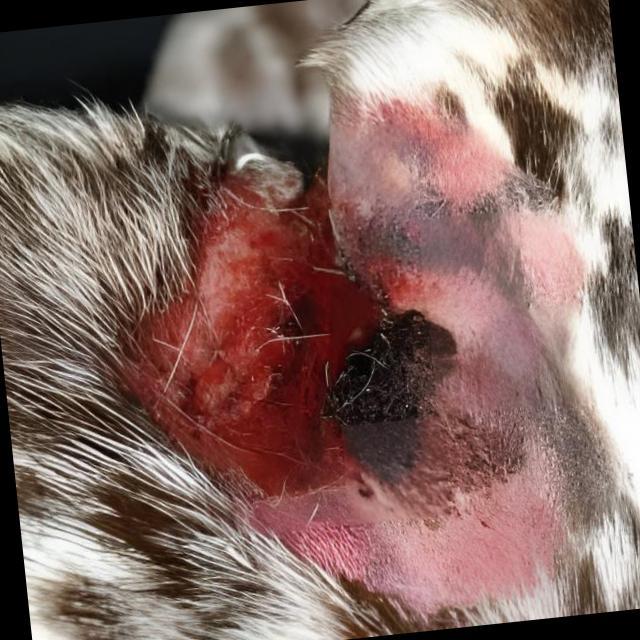
Canine dermatitis — inflammation of the skin presenting with erythema, pruritus, papules, and excoriation. May be allergic, contact, or atopic in origin.